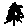
Label: tree